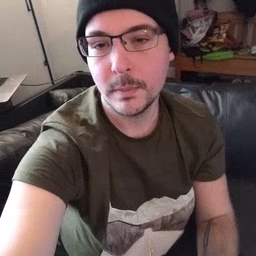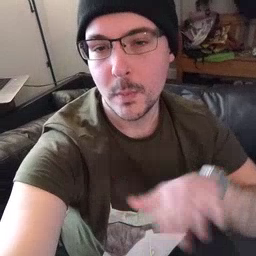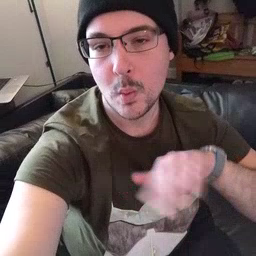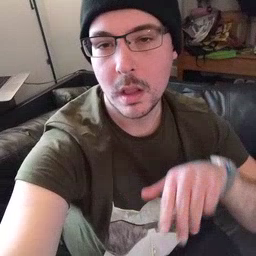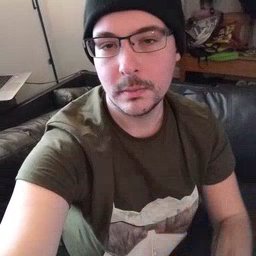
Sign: pool